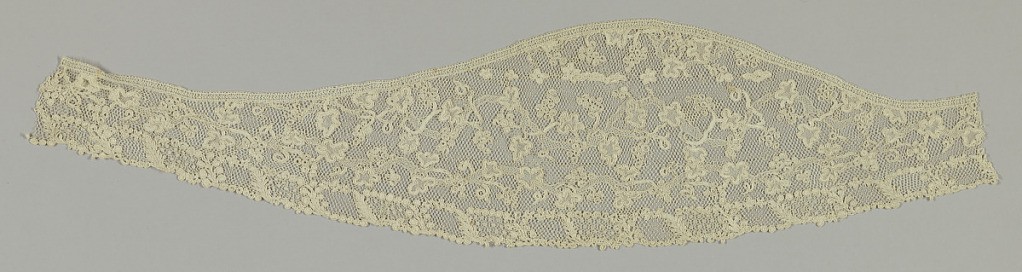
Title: Sleeve ruffle
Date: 18th century
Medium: linen Technique: needle lace
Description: Needle lace with a design of twisting vines and grapes. Commonly called "Point d'Argentan."